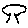
Label: tree